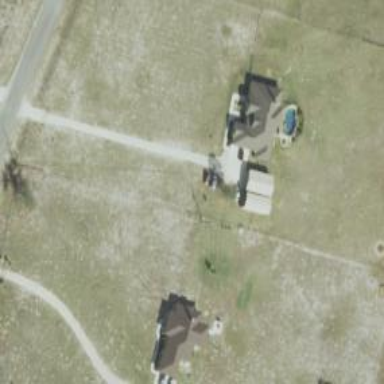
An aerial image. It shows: Driveway.